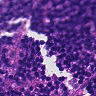
Metastatic tissue present: no